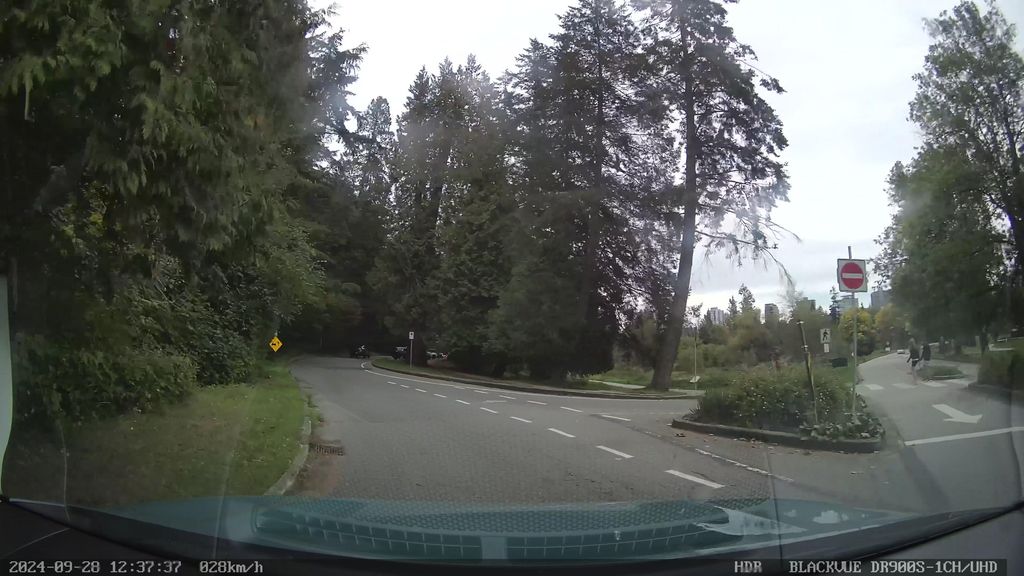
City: vancouver